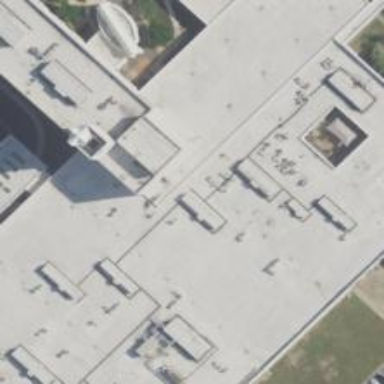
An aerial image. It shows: Hospital building.